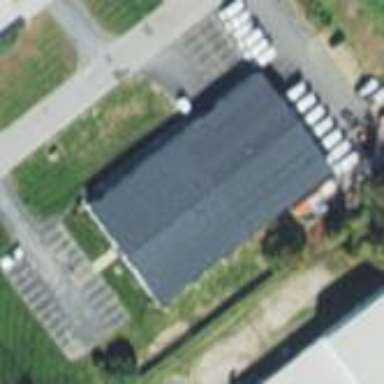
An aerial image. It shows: Commercial building.